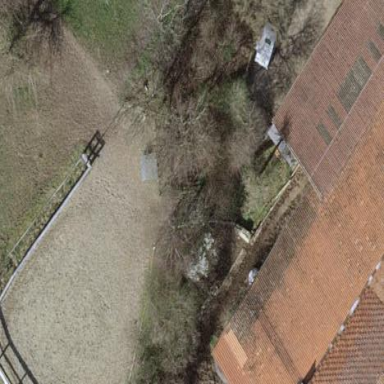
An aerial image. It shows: Equestrian pitch for leisure land activities.